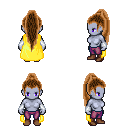
a pixel art fantasy rpg character, female body template, dark elf, purple skin, yellow cape, magenta pants, brown extra-long topknot hairstyle, white cloth bracers, brown shoes, four views (front, back, left, right), 2x2 character sprite sheet, small pixel art, hard edges, no anti-aliasing